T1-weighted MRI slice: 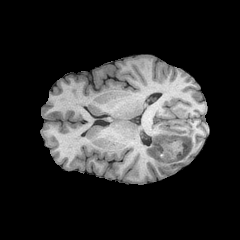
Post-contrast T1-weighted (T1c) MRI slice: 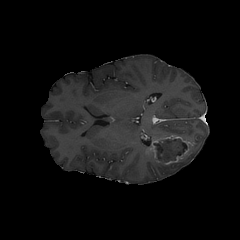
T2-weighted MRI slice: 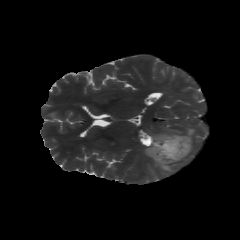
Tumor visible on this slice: yes